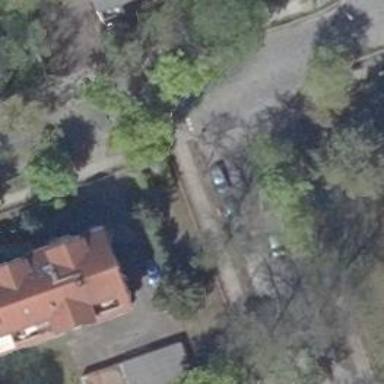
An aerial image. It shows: Avenue lined with deciduous broadleaved trees.